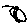
Label: moon